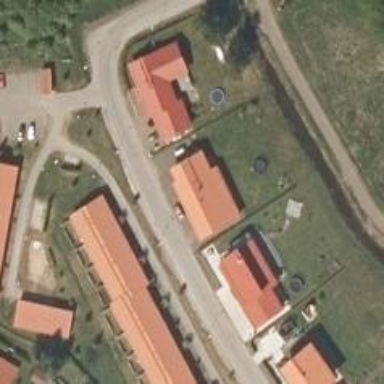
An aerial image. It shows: Terrace building with gabled roof.